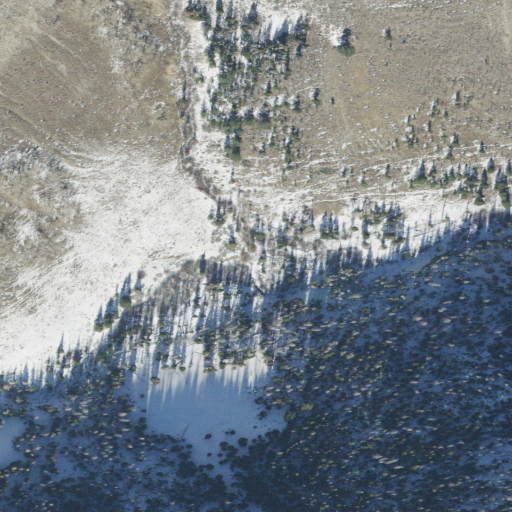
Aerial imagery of valley in Utah named Cox Canyon containing evergreen forest, deciduous forest, shrub, and mixed forest